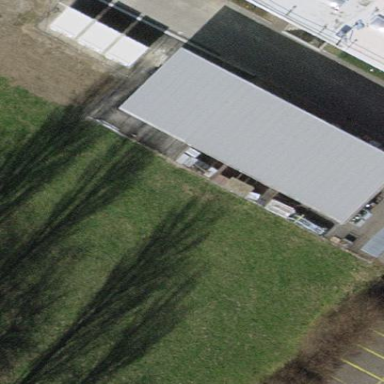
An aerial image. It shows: View of roof of building.